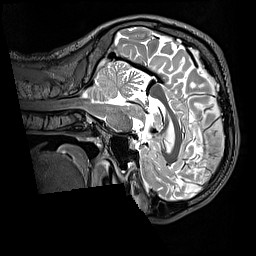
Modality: T2w
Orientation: sagittal
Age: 33
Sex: male
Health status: healthy
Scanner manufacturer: siemens
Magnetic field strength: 3 T
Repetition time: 3.2 s
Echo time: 0.568 s